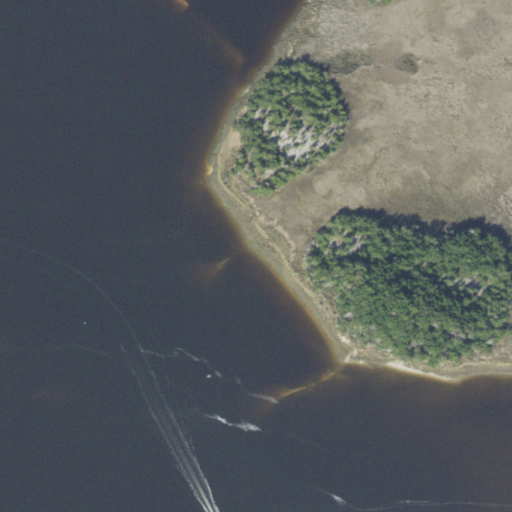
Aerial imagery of cape in Florida named Four Mile Point containing open water, herbaceous wetlands, and woody wetlands